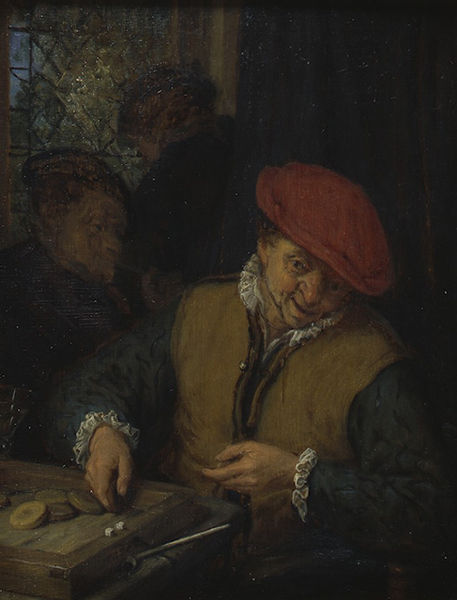
Titel: Der Triktrakspieler
Künstler: Adriaen van Ostade
Standort: Karlsruhe
Institution: Staatliche Kunsthalle Karlsruhe
Schlagwörter: blau, dunkel, feder, gemälde, hand, kopf, mann, schatten, weiß, frauen, menschen, ocker, sitzen, braun, fenster, frau, glas, hell, hintergrund, holz, hut, licht, männer, nacht, nase, raum, schwarz, tisch, zimmer, rot, beige, hochformat, leute, alt, betrunken, gesichter, hemd, jacke, kappe, kneipe, lokal, mütze, wand, augen, barock, böse, gesicht, kleidung, kragen, pelz, rembrandt, spitze, stein, steine, ärmel, halskrause, hände, niederlande, portrait, porträt, vorhang, öl, gewand, mantel, drei, knopf, arbeit, genre, lächeln, düster, sitze, spieler, alter mann, constable, spielen, zopf, pfeife, rauchen, finster, brot, stube, rüschen, weste, spiel, eisen, truhe, geld, scheiben, brett, barrett, kreise, kiste, schachtel, manschetten, kunst, tischplatte, bildniss, spielend, würfel, barett, handwerker, glasfenster, gier, mittelalter, wams, komisch, gabel, gasthaus, wirtshaus, spielstein, münze, spieltisch, schenke, münzen, butzen, spielsteine, rüschenhemd, würfeln, hebel, spitzkragen, steppjacke, schieber, rote kappe, spielbrett, brettspiel, taler, knollennase, barret, wamd, backgammon, la, smann, bisch, jetons, shiffleboard, #wams, ä#rmel, ganove, weikß, #würfel, hänner